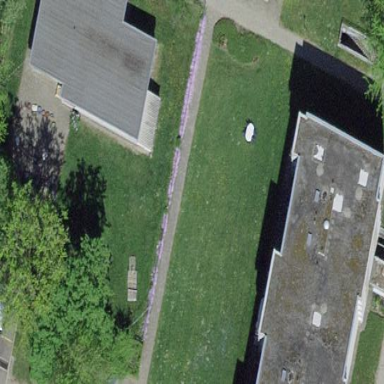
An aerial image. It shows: Kindergarten.